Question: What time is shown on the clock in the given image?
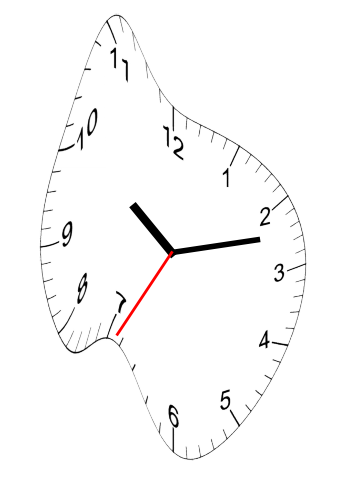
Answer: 10:12:35